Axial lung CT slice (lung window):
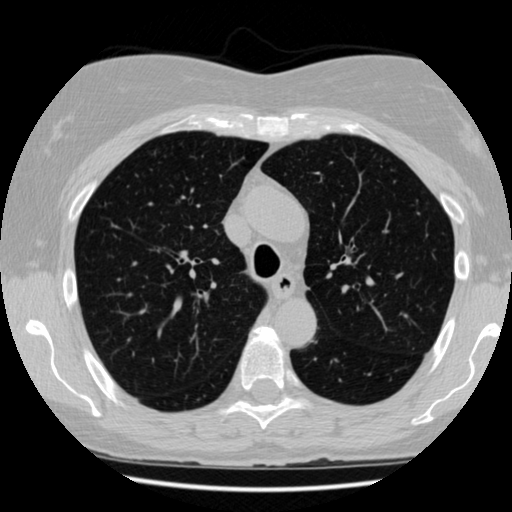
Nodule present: no